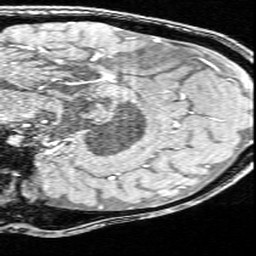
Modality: angio
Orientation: sagittal
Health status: ill
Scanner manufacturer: siemens
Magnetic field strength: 3 T
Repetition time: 0.022 s
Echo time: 0.00395 s